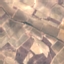
Land use / land cover: PermanentCrop